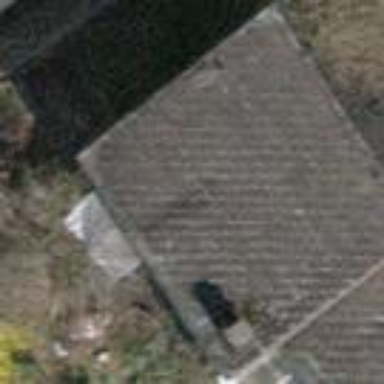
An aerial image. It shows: Terrace building.